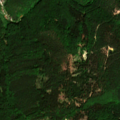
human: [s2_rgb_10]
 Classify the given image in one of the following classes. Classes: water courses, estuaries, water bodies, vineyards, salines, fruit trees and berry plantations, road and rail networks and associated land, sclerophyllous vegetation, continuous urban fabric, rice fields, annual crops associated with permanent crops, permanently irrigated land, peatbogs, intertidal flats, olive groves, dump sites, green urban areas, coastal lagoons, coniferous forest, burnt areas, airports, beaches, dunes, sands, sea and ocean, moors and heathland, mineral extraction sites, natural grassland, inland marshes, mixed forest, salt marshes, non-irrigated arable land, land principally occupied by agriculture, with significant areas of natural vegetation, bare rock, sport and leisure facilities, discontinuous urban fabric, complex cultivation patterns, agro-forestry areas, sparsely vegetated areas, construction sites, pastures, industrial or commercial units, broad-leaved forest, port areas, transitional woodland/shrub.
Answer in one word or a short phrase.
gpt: discontinuous urban fabric, broad-leaved forest, coniferous forest, mixed forest